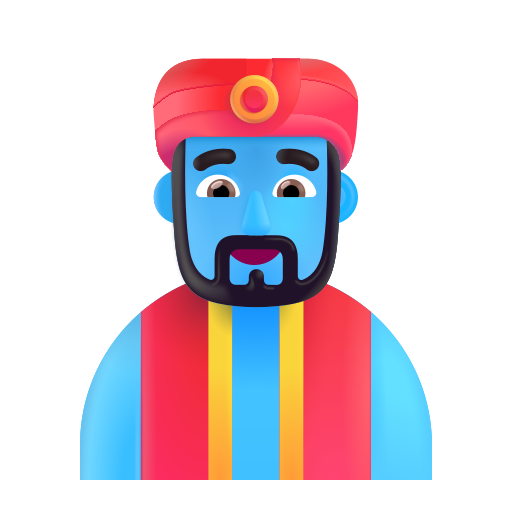
man genie color